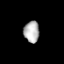
Tissue: prostate
Cell type: T cells
Senescence score: 0.2686
Nuclear area (px): 323
Mean DAPI intensity: 179.328